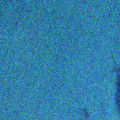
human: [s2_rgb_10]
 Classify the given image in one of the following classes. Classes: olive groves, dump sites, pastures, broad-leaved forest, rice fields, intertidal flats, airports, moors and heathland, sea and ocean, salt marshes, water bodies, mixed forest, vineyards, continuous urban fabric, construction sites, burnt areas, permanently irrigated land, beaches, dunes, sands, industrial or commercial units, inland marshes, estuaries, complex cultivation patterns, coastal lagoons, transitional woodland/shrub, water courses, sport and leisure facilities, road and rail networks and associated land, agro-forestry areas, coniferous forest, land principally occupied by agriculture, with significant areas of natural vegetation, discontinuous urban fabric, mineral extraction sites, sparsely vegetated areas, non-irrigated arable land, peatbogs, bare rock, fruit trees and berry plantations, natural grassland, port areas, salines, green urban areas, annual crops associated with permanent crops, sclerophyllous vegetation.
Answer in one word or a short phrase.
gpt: sea and ocean